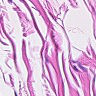
Metastatic tissue present: no